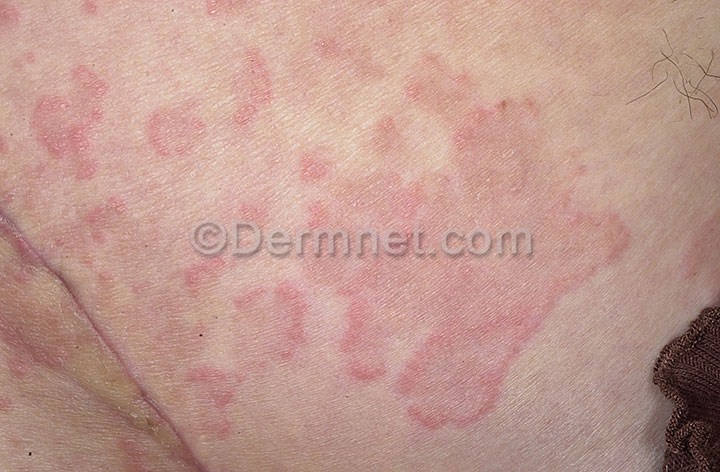
Disease: Urticaria Hives